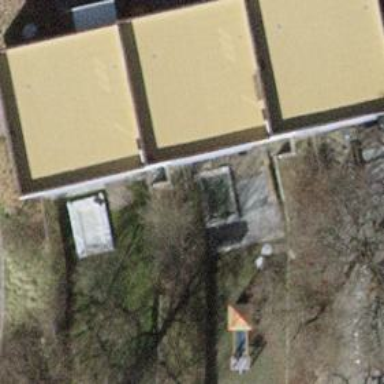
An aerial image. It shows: Kindergarten building.